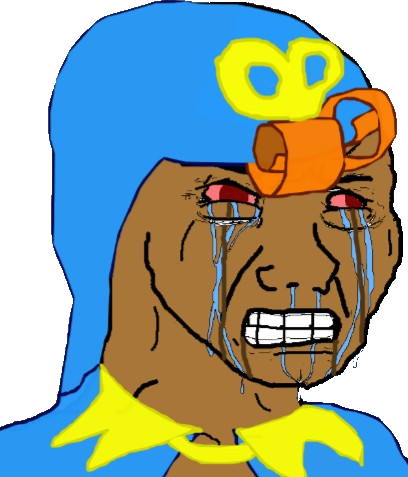
Label: 5_Blackjak